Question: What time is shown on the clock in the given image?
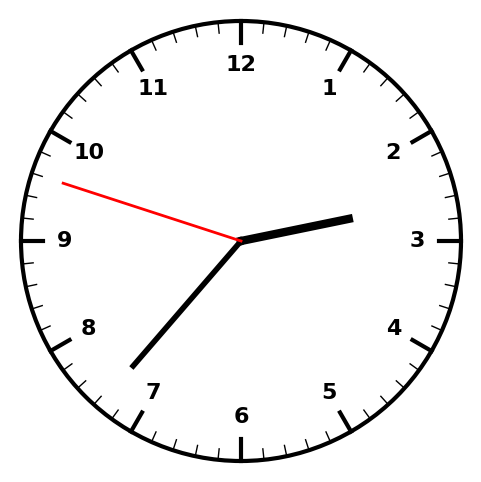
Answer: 02:36:48